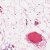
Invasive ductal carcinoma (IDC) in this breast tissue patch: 0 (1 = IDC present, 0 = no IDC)